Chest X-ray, PA view. Patient: 57 years old, sex M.
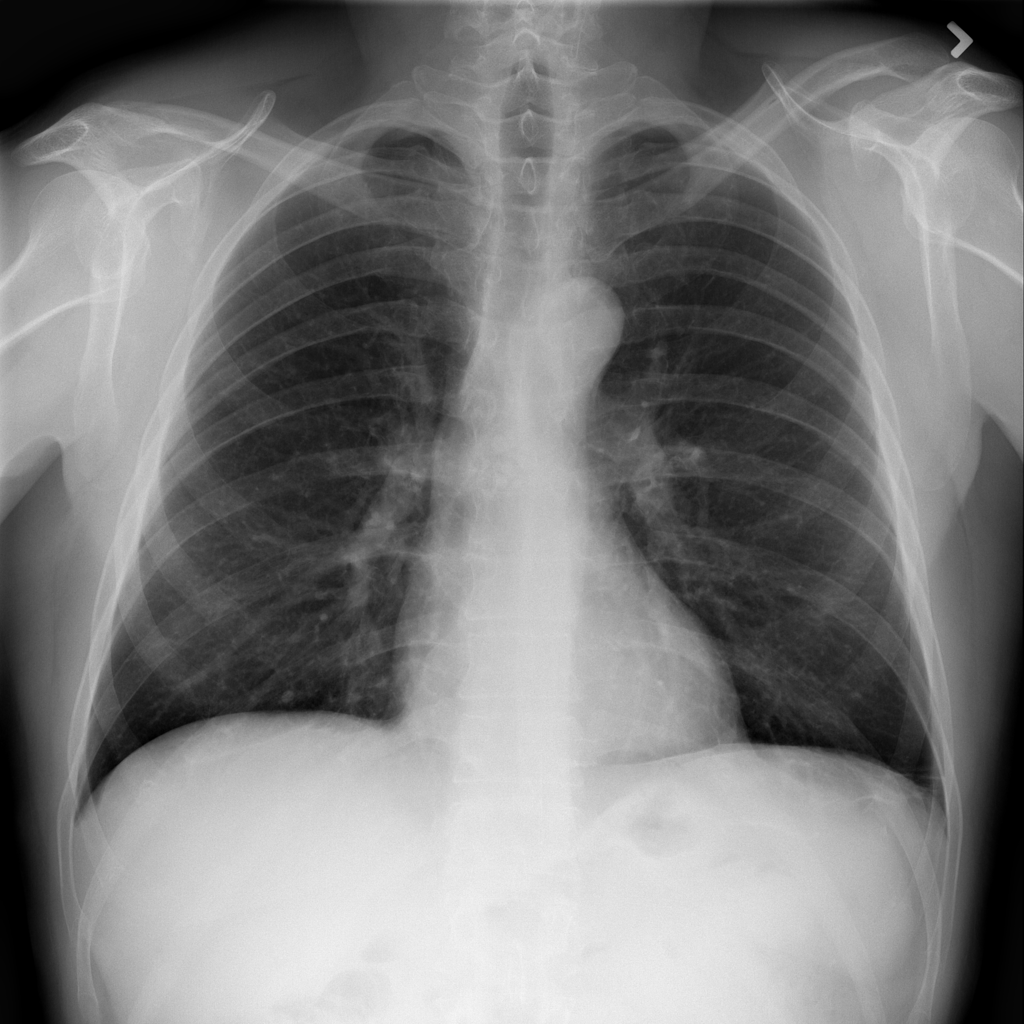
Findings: No Finding